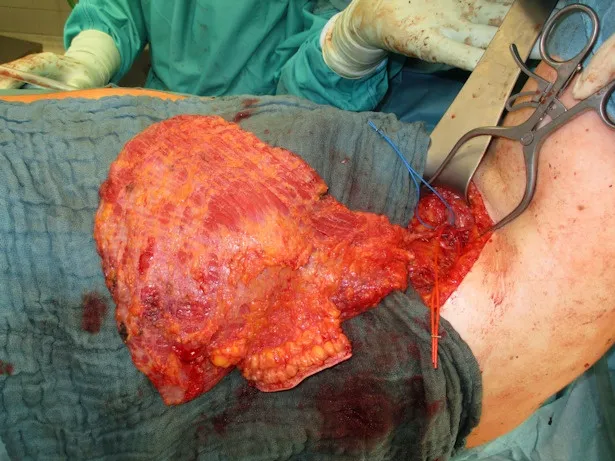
Harvested LD flap.
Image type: medical_photograph (other_medical_photograph)